Question: The Cocoa programming for Mac OS X 3rd edition book has the following screen capture at page 85.
How can I get the clock control, and how to use it? I can't seem to find it with Interface Builder.

### ADDED
I got some good examples <URL>.
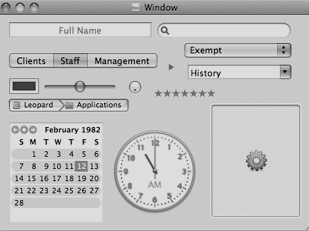
Answer: Thats 'NSDatePicker' control and you can change it from calendar to clock face in its options.